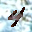
Label: 4